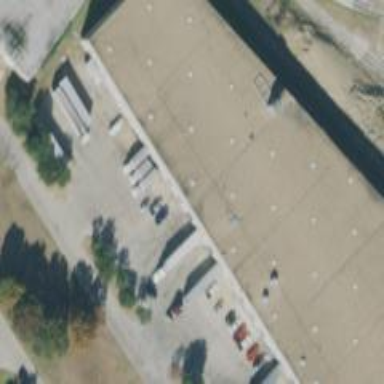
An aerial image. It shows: Warehouse.